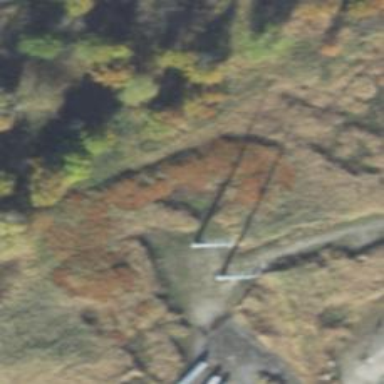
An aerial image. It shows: Power tower.